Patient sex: F
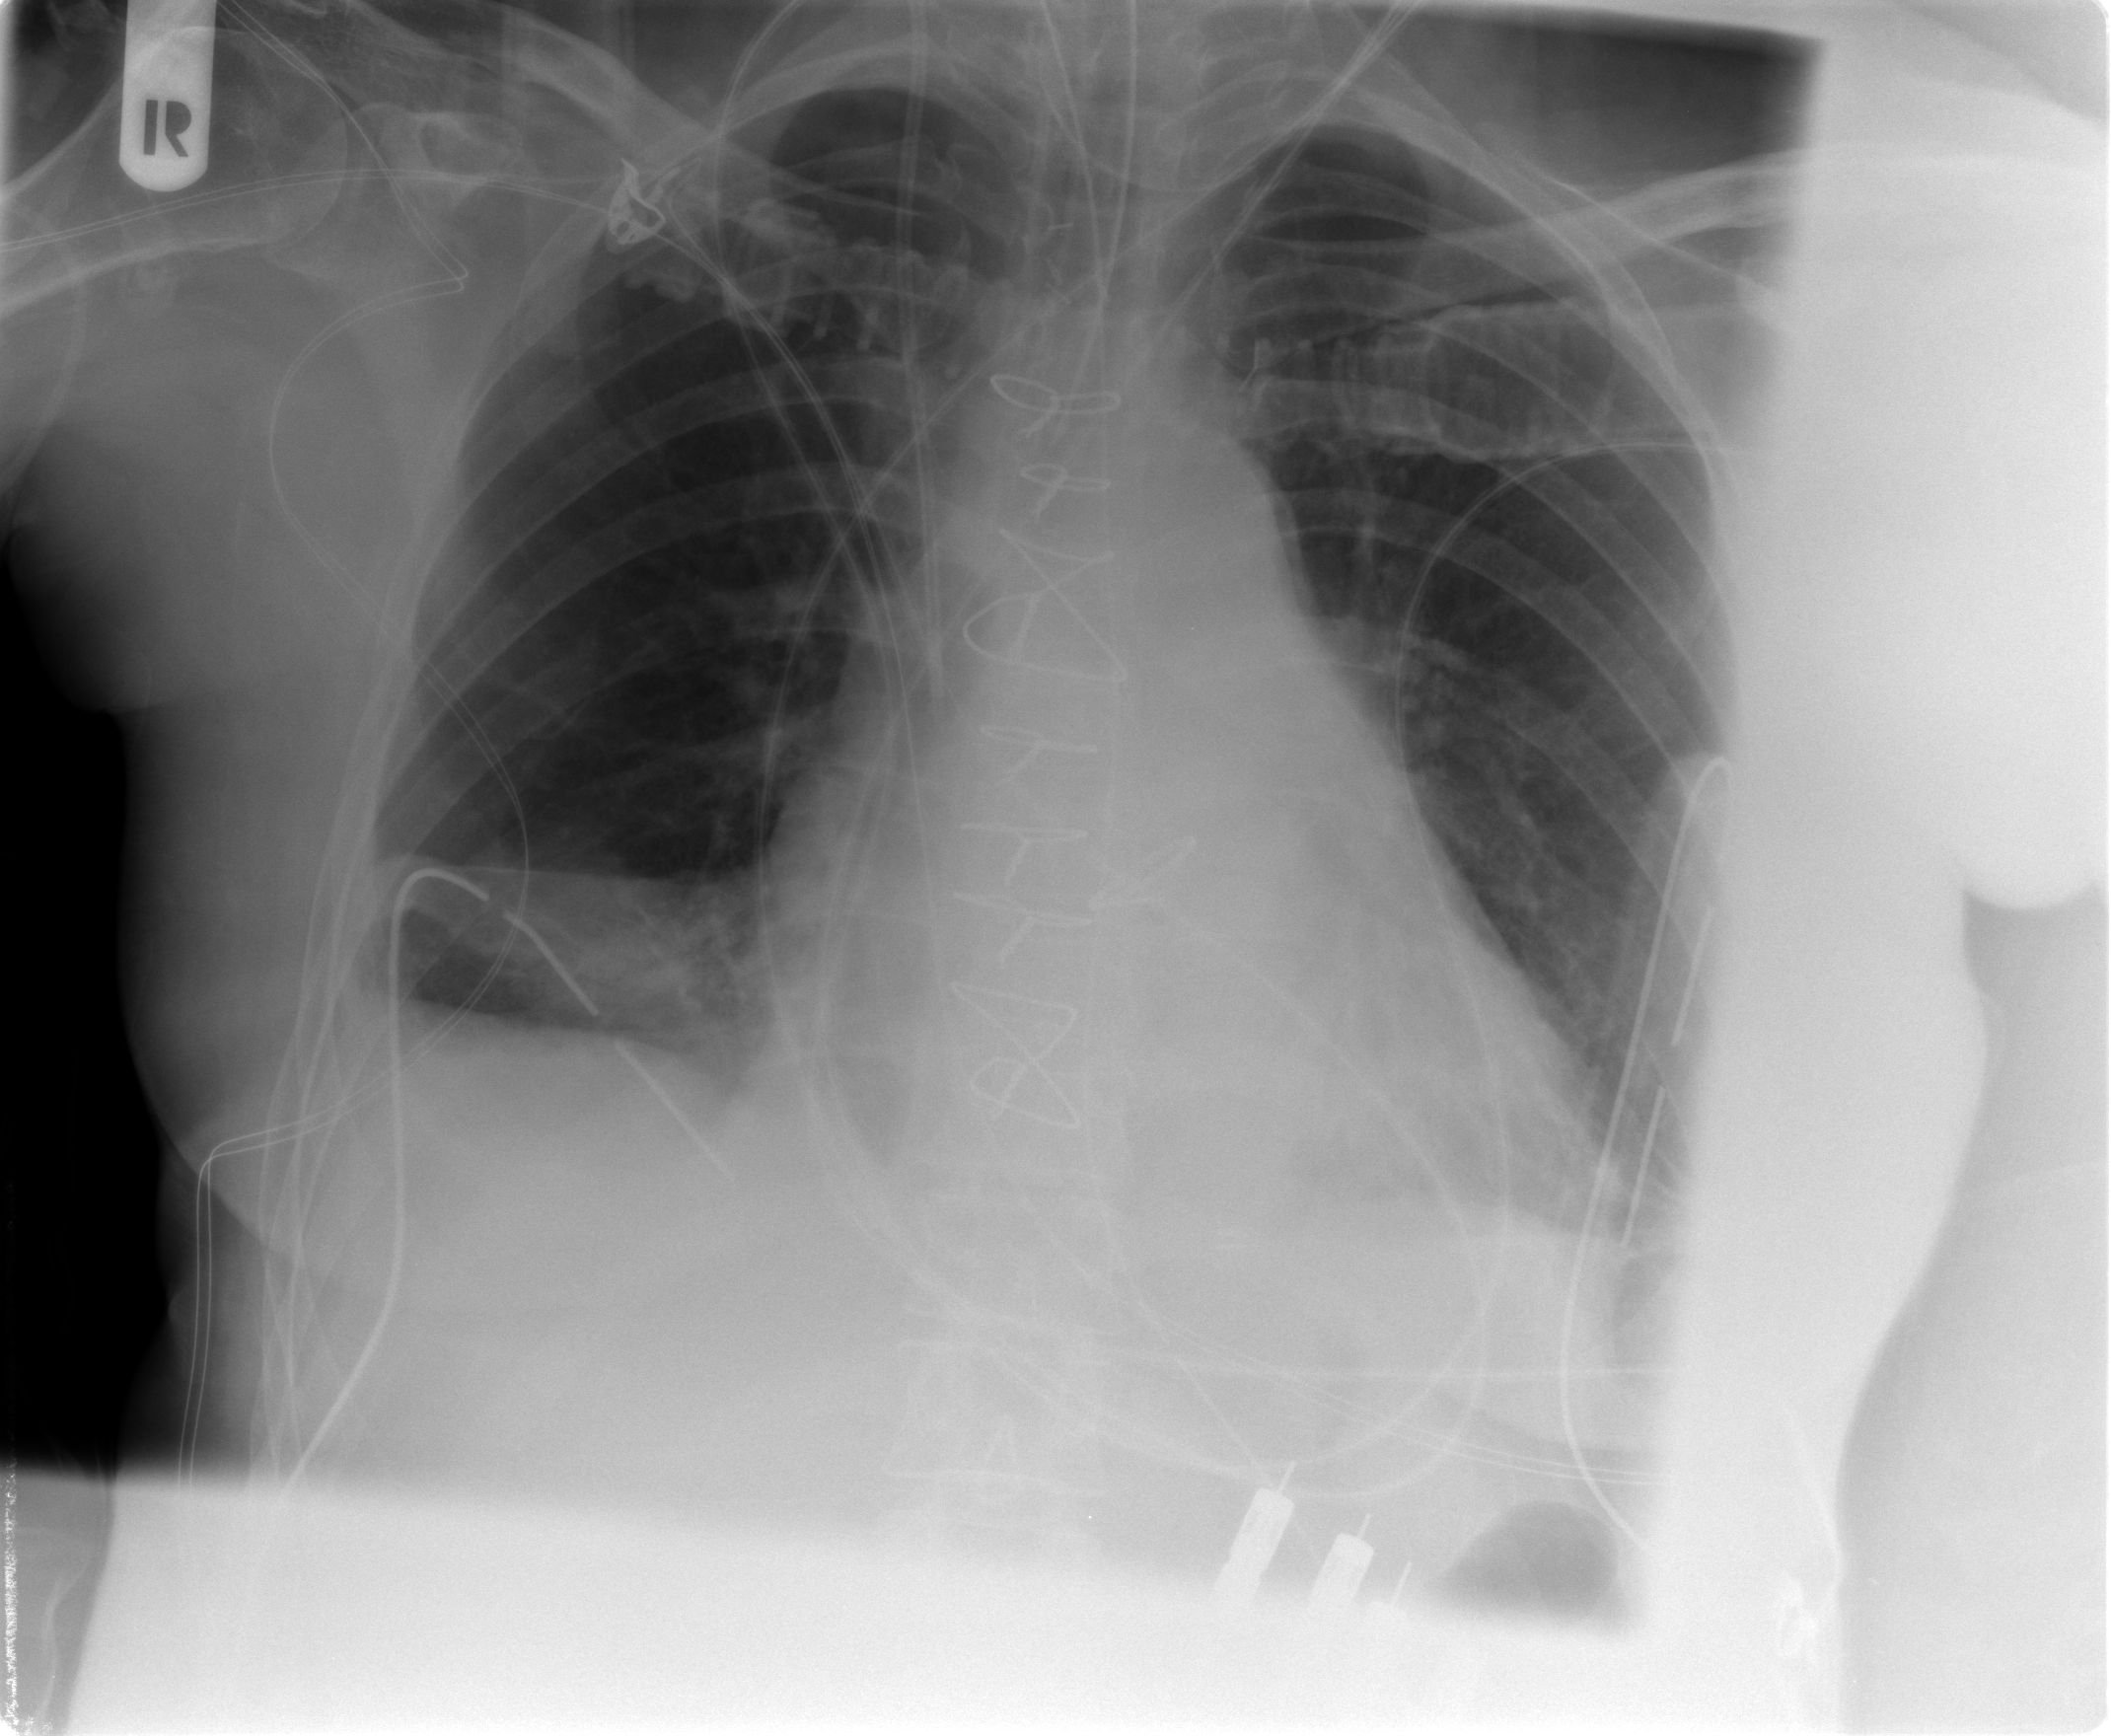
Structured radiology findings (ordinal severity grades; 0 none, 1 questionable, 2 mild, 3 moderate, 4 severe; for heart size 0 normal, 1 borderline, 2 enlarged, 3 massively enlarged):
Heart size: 2
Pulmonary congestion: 0
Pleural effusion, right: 1
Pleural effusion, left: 0
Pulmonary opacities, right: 0
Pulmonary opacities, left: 0
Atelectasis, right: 3
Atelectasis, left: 2